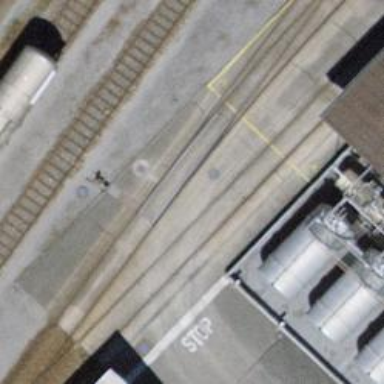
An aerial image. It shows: Railway switch.